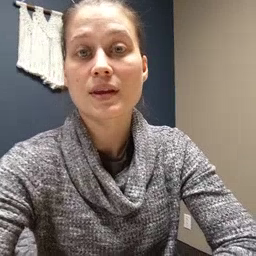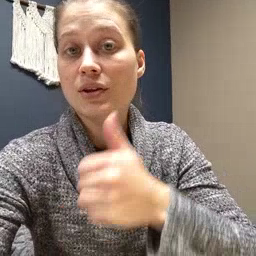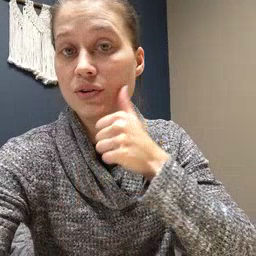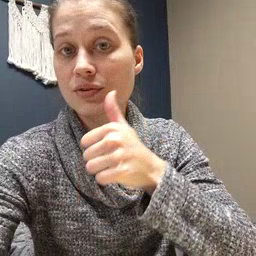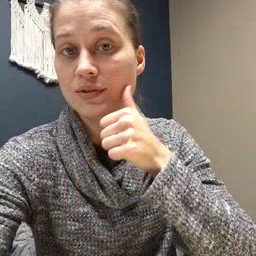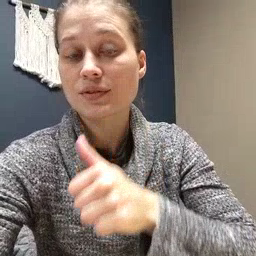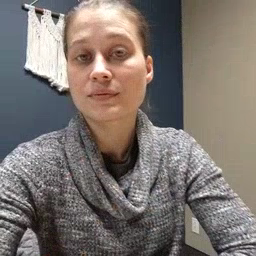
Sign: girl